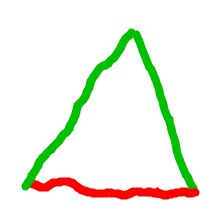
Shape: triangle